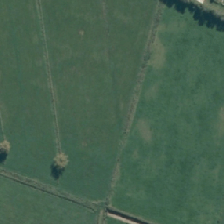
Land cover: shortrotation_cropland